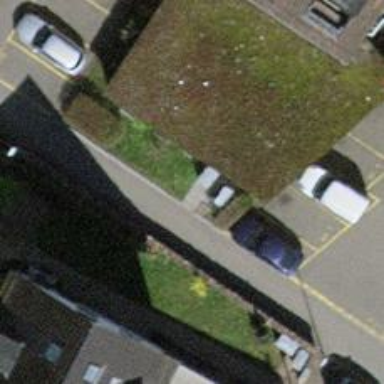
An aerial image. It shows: Outdoor area.